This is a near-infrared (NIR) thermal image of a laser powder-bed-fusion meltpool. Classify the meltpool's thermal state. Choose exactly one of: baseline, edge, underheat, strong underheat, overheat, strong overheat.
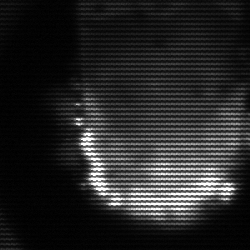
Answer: baseline